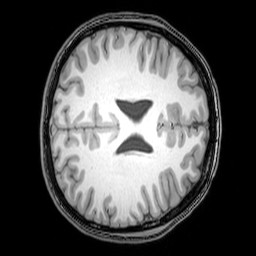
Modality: T1w
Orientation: axial
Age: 24
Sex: female
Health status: healthy
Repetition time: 0.081 s
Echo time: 0.037 s